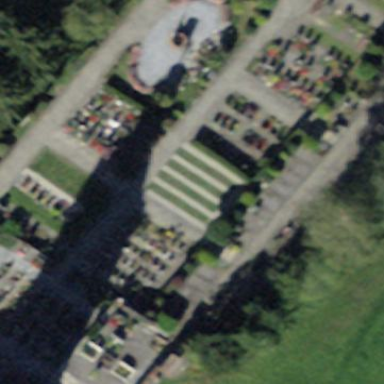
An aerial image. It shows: Cemetery.